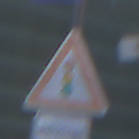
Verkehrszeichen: Lichtzeichenanlage
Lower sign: ZeitangabenMitBeschraenkungAufWochentage1
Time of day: MorningAfternoon
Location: Outdoor (Urban)
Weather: PartlyCloudy
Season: NotSpecified
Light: Natural